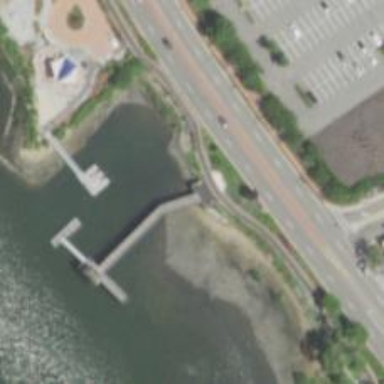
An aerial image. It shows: Pier located along footway.